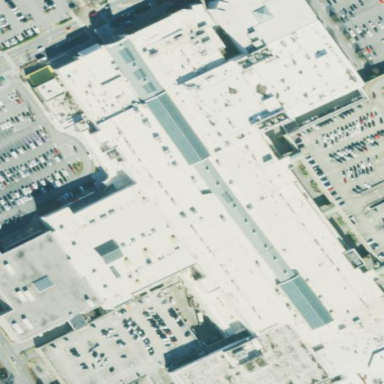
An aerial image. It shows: Mall building.